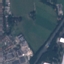
Land use / land cover: Highway